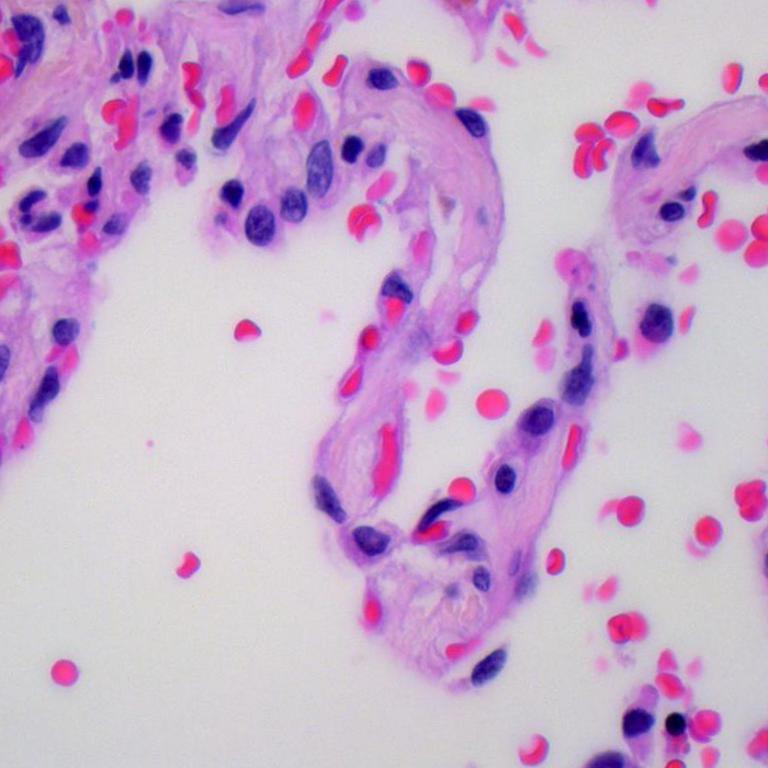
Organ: lung
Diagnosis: benign